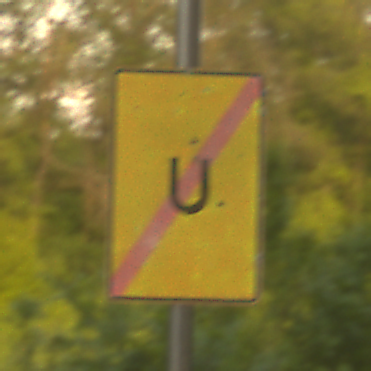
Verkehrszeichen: EndeUmleitung
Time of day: SunriseSunset
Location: Outdoor (RoadRail)
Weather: Clear
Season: NotSpecified
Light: Natural